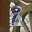
Label: 8